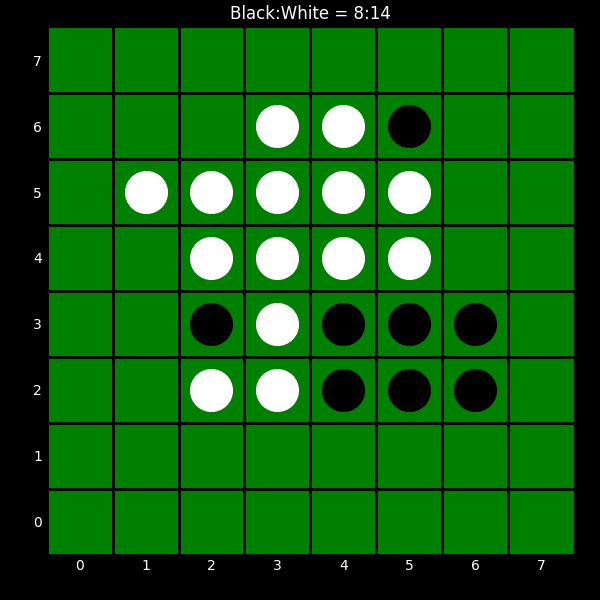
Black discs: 8
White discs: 14